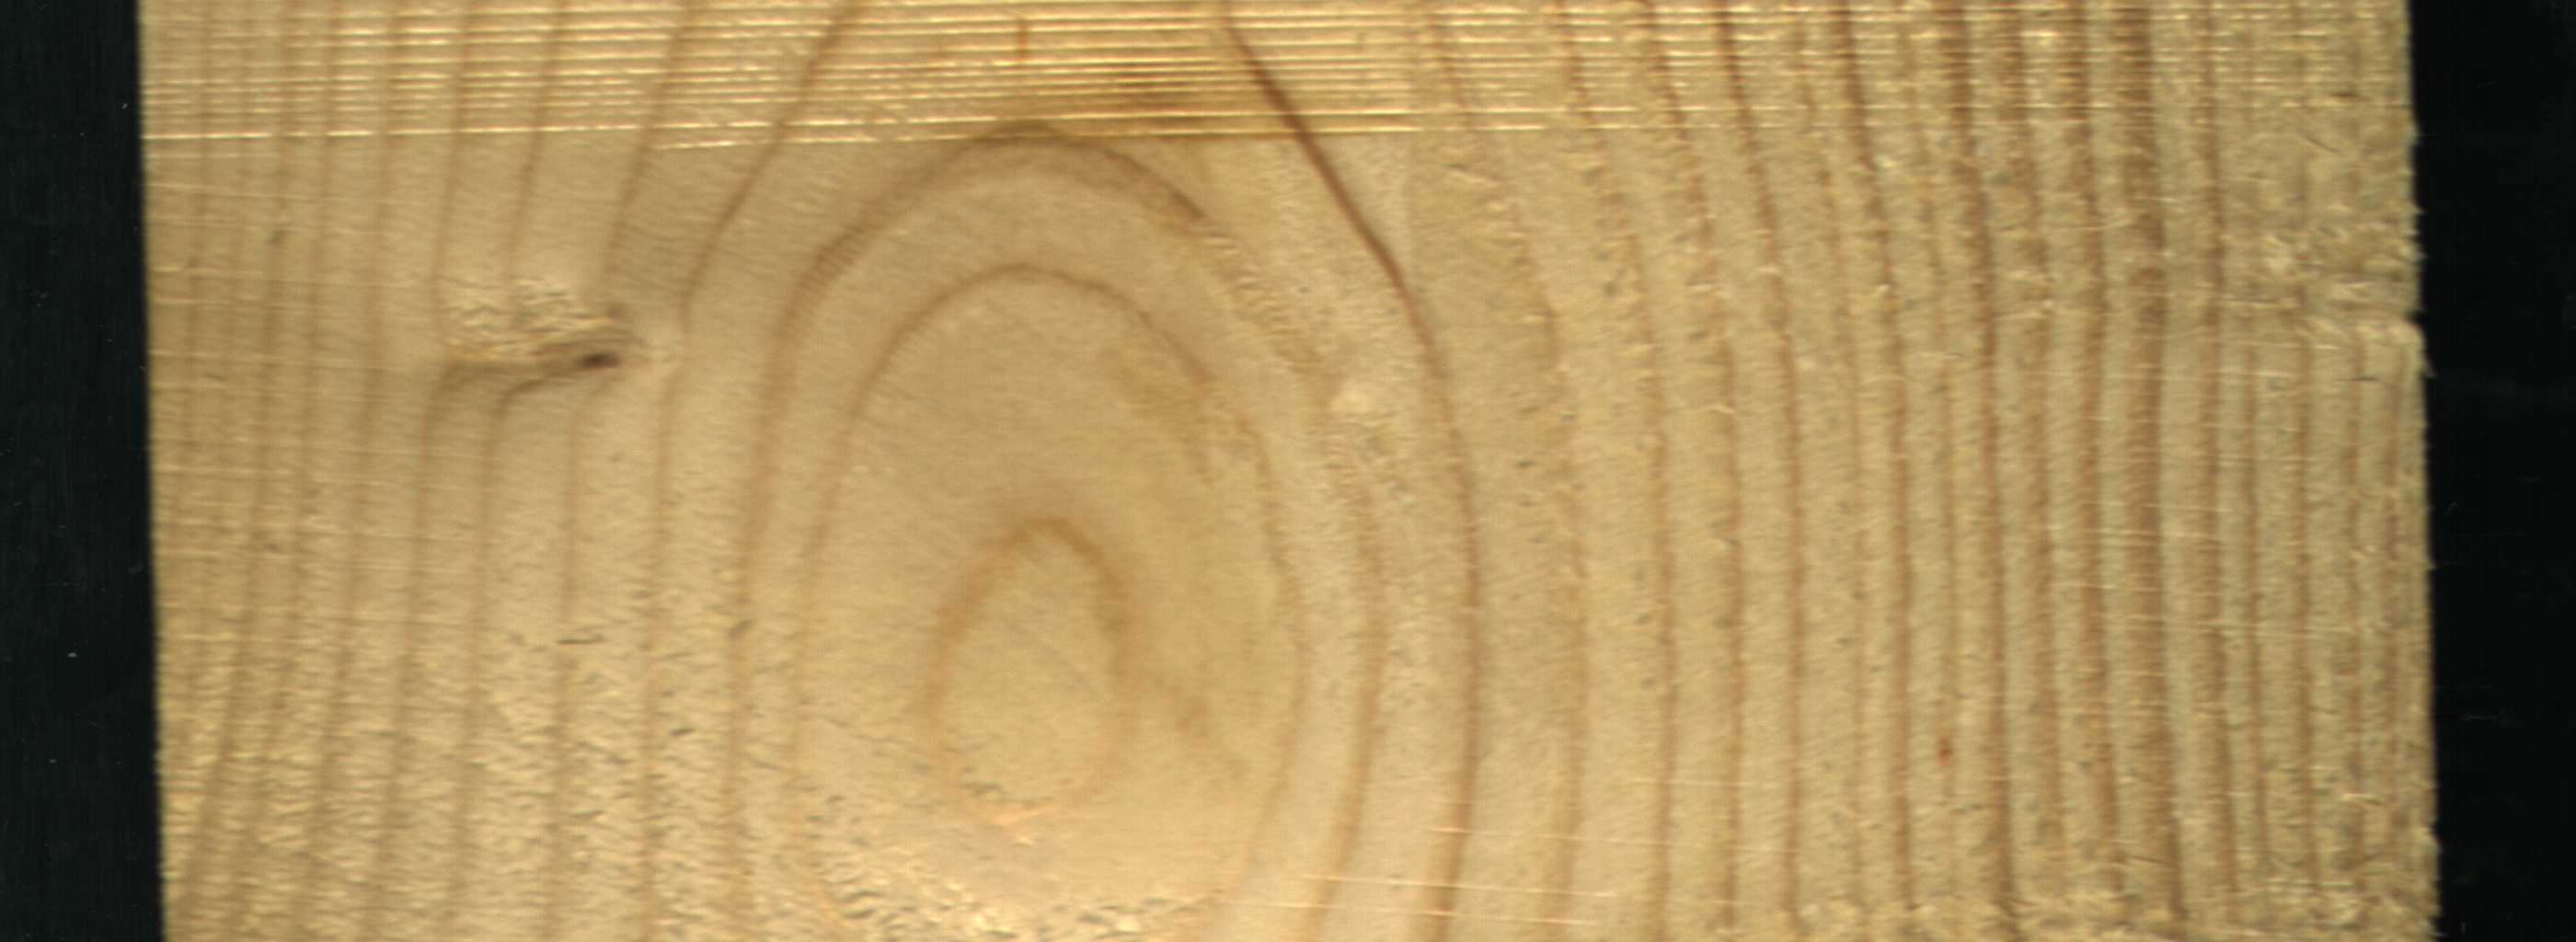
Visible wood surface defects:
Live_Knot